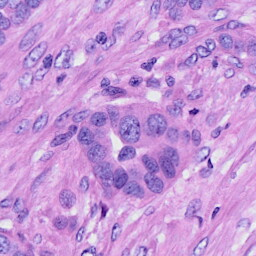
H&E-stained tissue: Ovarian